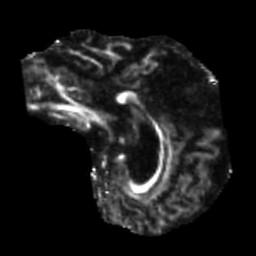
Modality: FA
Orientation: sagittal
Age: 61
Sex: male
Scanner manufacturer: siemens
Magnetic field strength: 3 T
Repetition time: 5.25 s
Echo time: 0.08 s